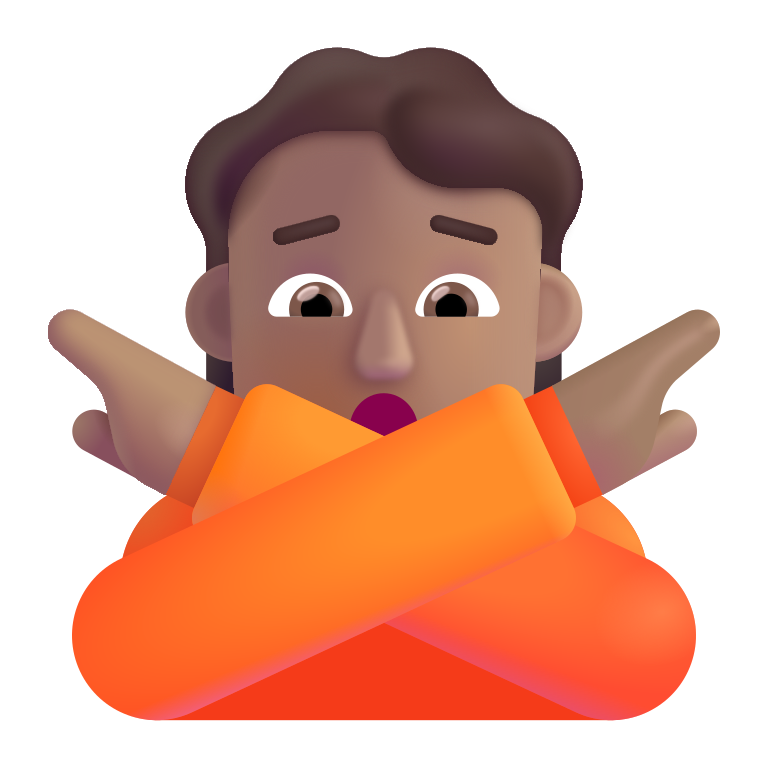
person gesturing no color